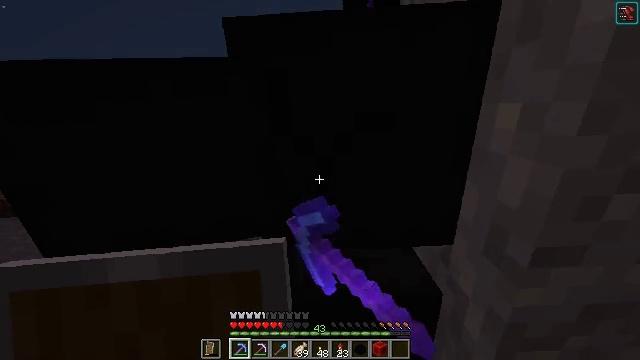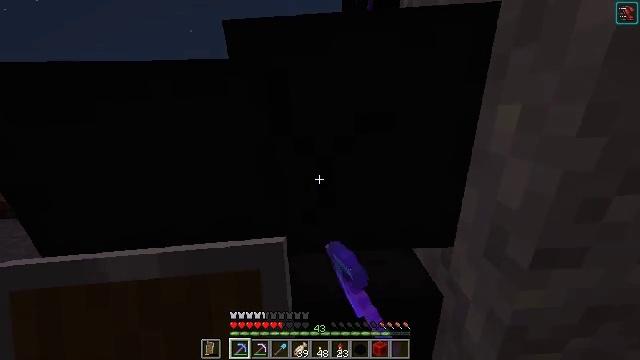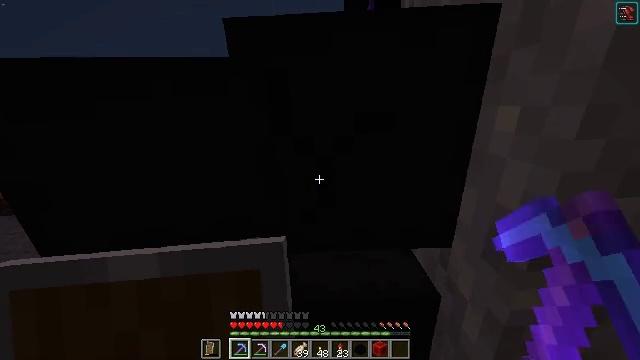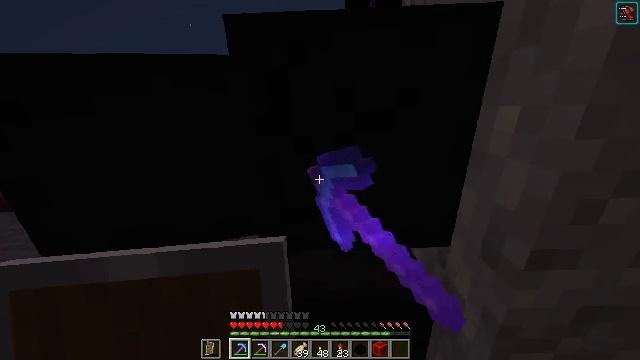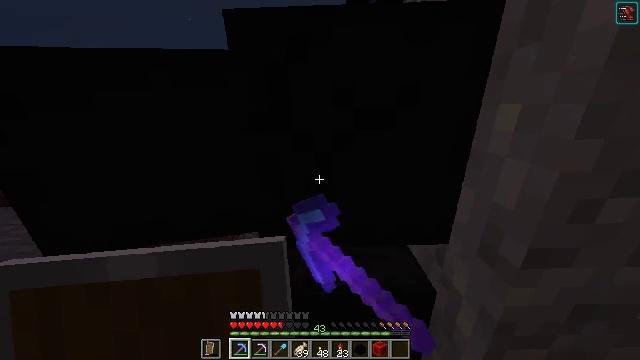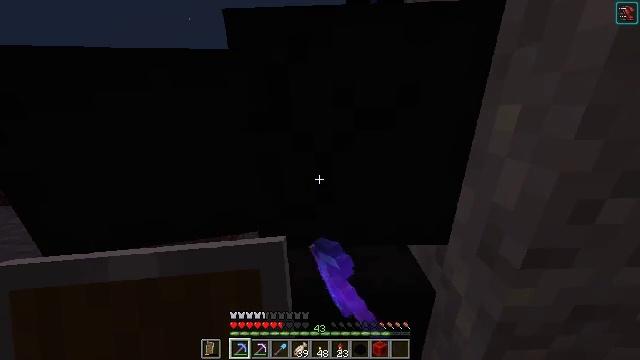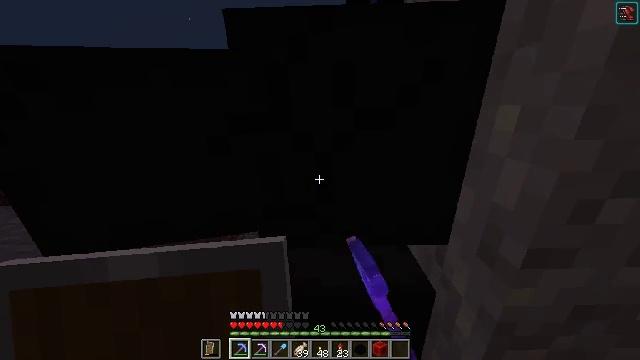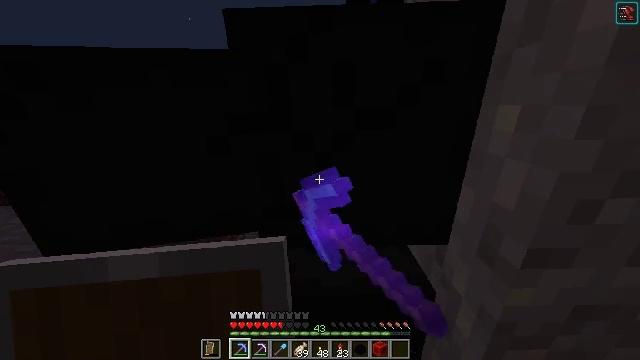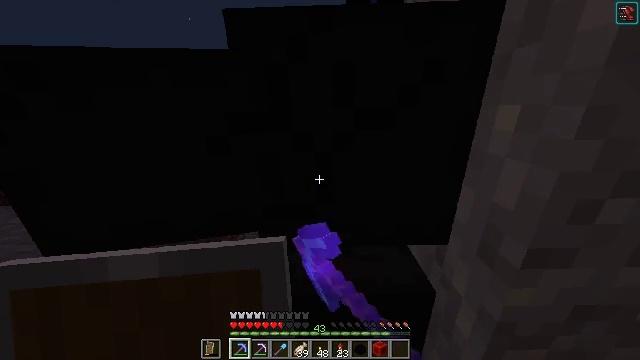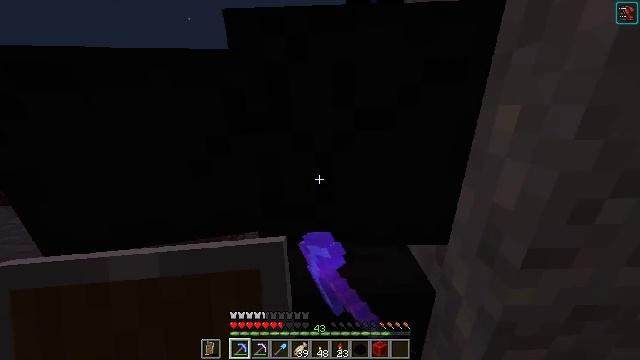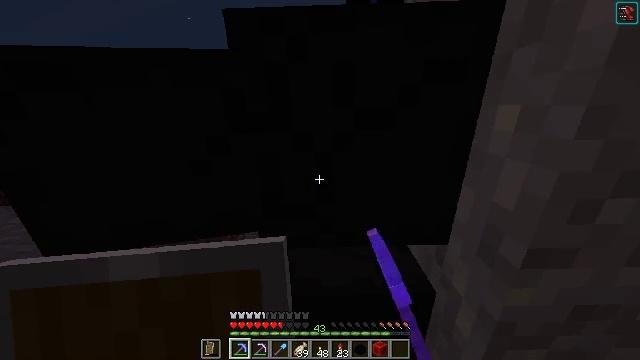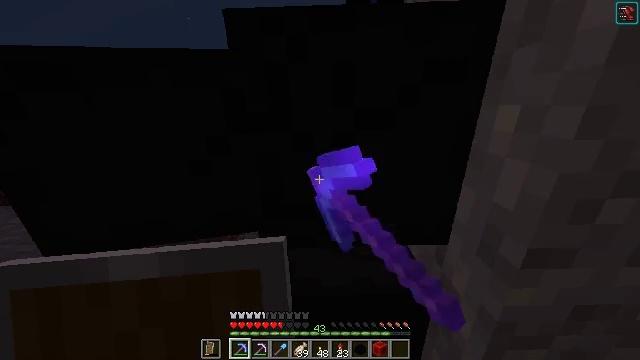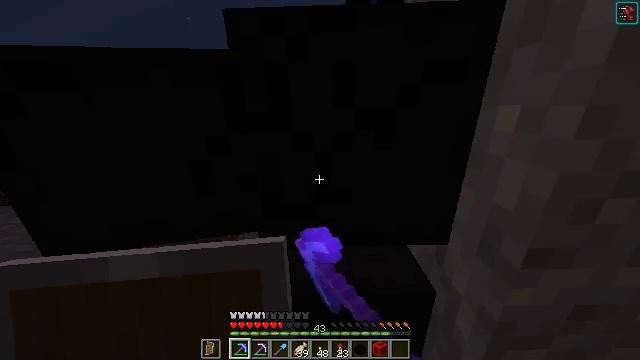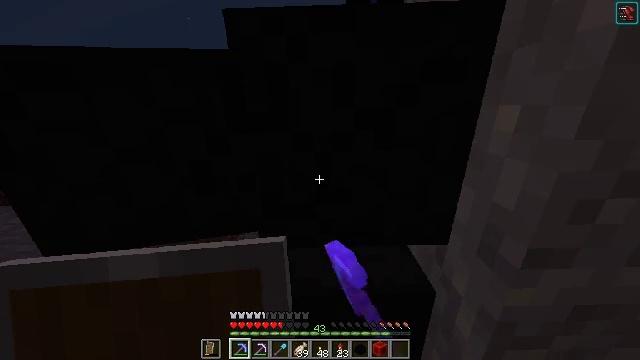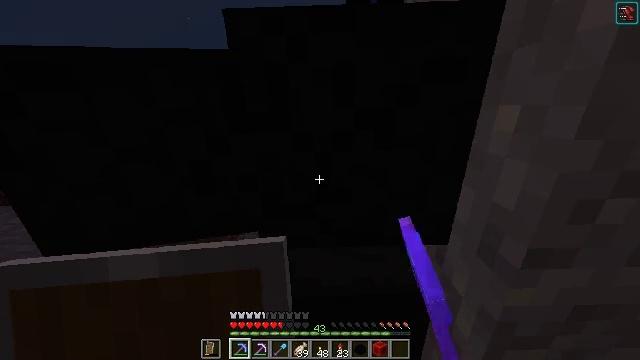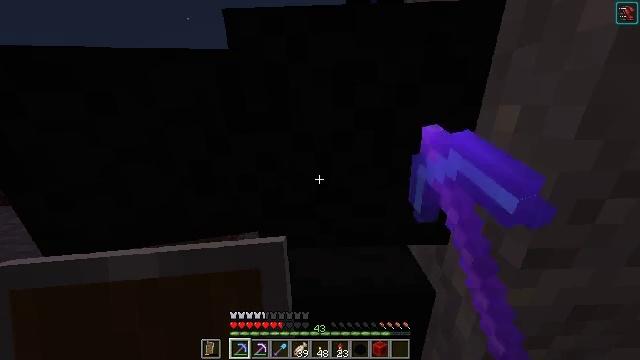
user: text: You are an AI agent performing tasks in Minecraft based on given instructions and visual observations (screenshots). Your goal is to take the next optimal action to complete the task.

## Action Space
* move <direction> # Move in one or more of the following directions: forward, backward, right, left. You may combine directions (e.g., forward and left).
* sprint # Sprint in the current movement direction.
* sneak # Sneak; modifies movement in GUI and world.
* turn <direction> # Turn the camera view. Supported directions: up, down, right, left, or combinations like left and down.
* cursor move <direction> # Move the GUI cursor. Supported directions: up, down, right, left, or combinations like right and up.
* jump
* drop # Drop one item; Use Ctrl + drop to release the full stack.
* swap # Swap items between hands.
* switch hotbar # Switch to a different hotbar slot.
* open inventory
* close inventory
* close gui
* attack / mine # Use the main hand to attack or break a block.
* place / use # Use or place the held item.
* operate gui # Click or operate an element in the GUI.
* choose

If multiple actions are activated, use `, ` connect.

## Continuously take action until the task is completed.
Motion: motion action
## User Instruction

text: Dislodge the dragon head from the wall.
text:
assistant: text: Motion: attack / mine
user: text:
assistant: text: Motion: attack / mine
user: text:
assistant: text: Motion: attack / mine
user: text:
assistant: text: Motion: attack / mine
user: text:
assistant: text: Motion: attack / mine
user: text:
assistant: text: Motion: attack / mine
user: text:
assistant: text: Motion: attack / mine
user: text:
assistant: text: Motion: attack / mine
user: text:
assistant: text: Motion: attack / mine
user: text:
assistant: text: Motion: attack / mine
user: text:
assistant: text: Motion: attack / mine
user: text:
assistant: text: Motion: attack / mine
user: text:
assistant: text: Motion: attack / mine
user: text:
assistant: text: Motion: attack / mine
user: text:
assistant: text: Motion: attack / mine
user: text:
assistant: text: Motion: attack / mine
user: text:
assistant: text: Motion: attack / mine
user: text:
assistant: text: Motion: attack / mine
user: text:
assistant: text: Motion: attack / mine
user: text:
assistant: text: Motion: attack / mine
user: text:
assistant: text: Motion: attack / mine
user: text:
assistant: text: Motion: attack / mine
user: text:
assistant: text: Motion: attack / mine
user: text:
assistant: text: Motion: attack / mine
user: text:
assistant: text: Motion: attack / mine
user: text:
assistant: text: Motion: attack / mine
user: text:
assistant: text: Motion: attack / mine
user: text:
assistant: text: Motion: turn left and down, attack / mine
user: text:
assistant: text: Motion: turn down, attack / mine
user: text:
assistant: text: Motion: attack / mine